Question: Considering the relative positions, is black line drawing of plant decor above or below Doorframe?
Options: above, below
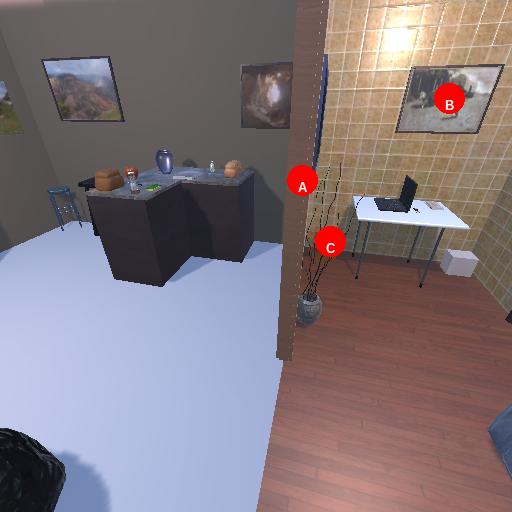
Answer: above